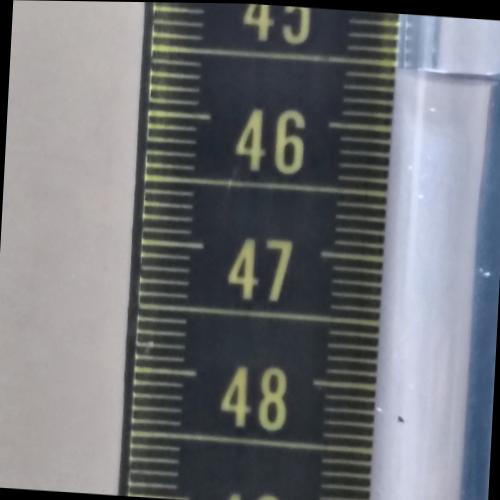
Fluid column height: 45.5 cm